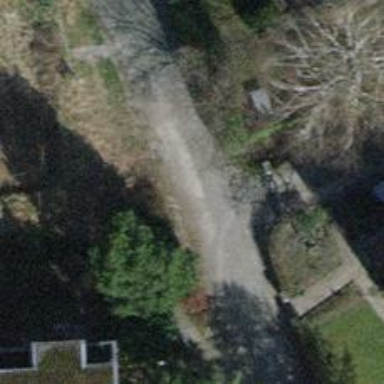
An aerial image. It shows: Service road with fine gravel surface.